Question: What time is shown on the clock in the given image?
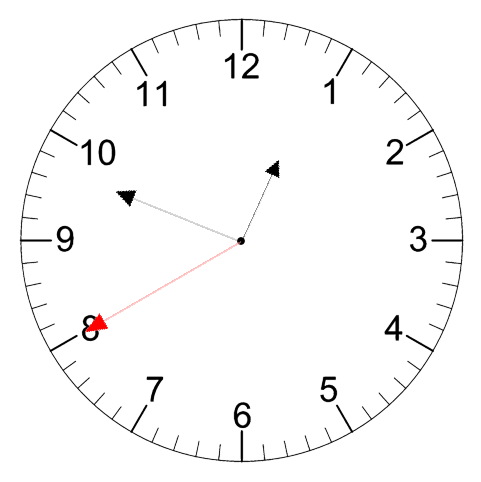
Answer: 12:48:40